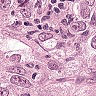
Metastatic tissue present: yes